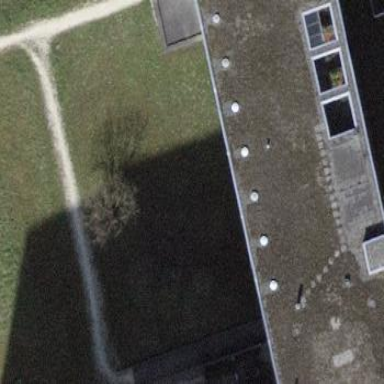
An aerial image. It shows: Building.